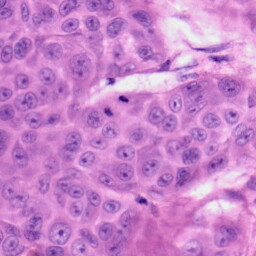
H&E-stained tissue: Skin